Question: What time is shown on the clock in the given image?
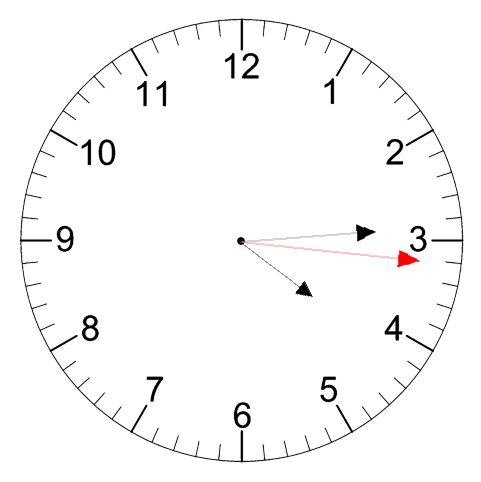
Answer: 04:14:16